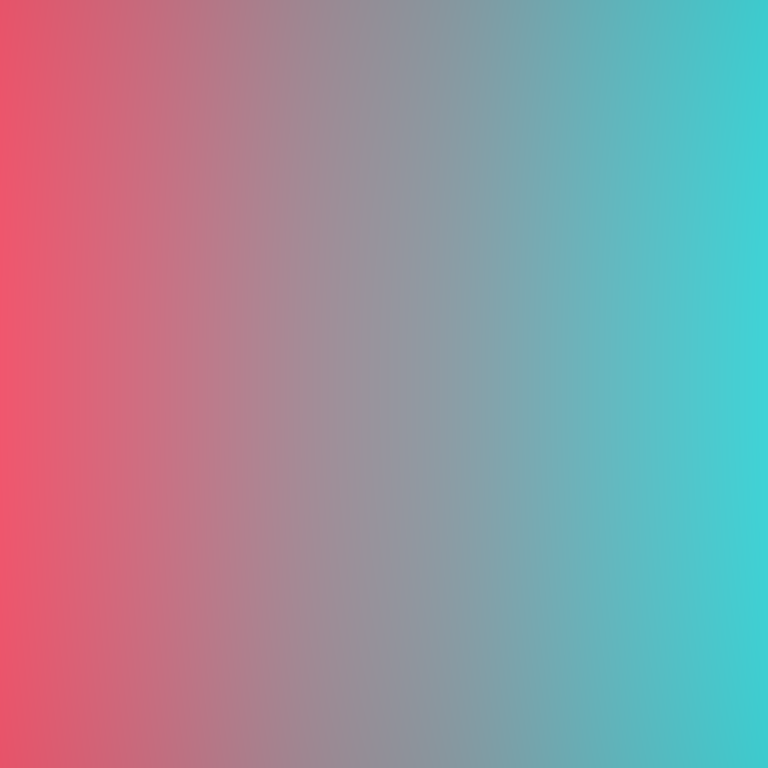
Abstract light effect, smooth gradient from soft red to cool cyan, calm atmosphere, diffuse light, no room, no furniture, no objects.